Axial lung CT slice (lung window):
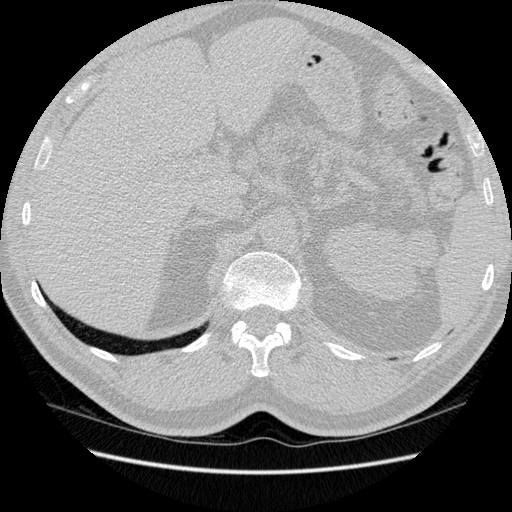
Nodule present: no